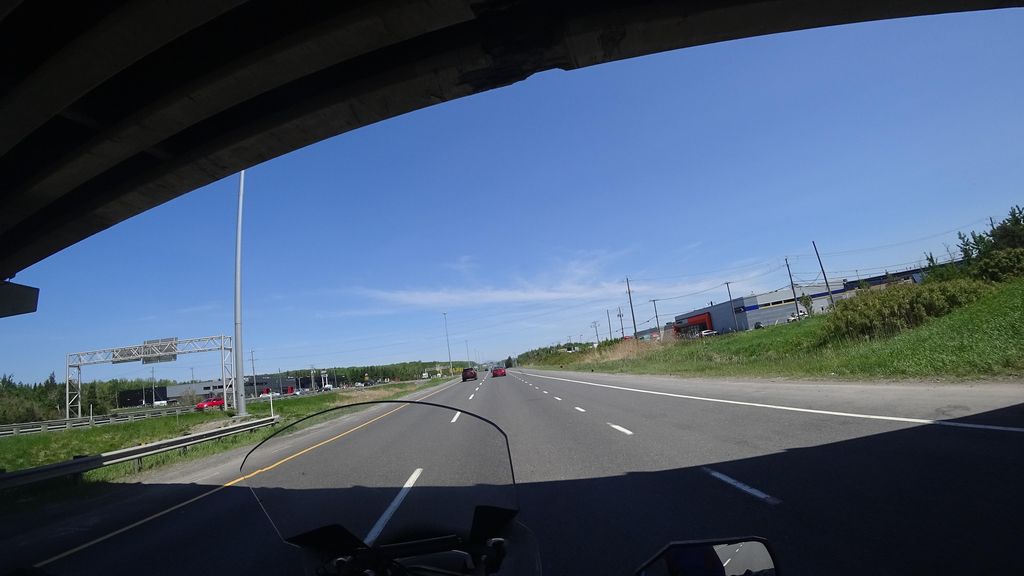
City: quebec_city